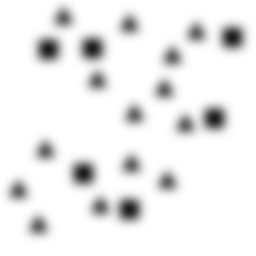
Squares: 6
Triangles: 14
Stars: 0
Total shapes: 20